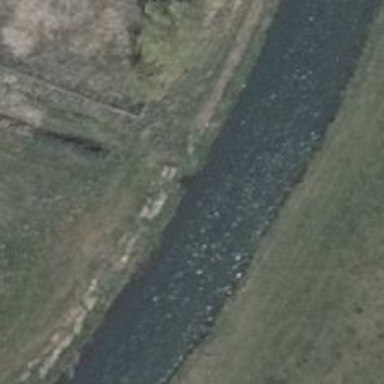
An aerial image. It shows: Culvert tunnel.